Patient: sex F, age 39
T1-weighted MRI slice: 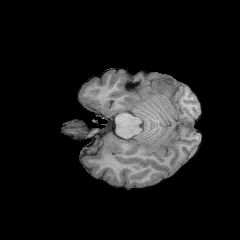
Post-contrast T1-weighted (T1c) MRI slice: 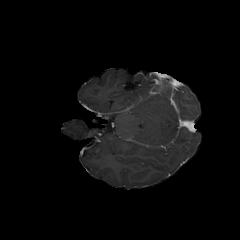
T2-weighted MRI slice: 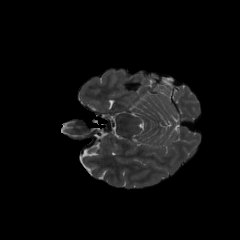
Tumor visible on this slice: no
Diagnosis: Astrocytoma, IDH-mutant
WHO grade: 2